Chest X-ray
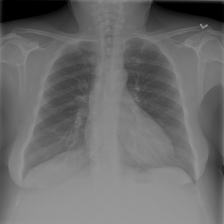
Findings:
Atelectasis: negative
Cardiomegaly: negative
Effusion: negative
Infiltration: positive
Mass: negative
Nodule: negative
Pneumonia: negative
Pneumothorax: negative
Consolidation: negative
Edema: negative
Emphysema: negative
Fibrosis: negative
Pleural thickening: negative
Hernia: negative